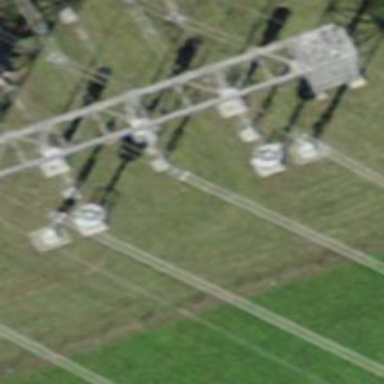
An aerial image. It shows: Three power lines with cables.